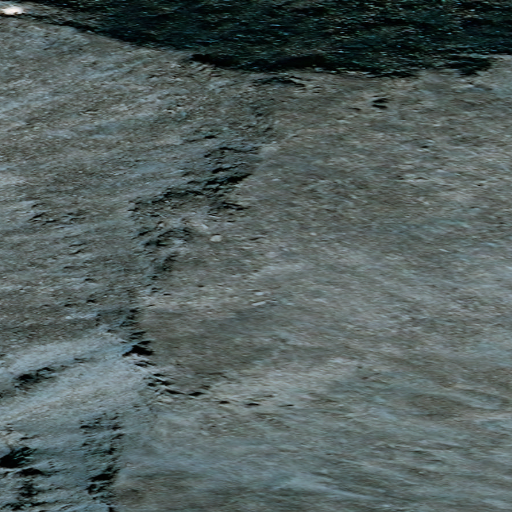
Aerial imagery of mountain in Alaska named Mount MacVicar containing only unknown